Question: I was reading the <URL>, but couldn't understand how SAS handled the dates:
On <URL> they explain that 'Jan 1 1961' is 366, which makes sense : this is the number of days from 'Jan 1 1960'.
Further they convert 'Jan 11 2002' into '88399' WHY ? This does not make any sense . The number of days from 'Jan 1 1960' to 'Jan 11 2002' is NOT 88399, it is around 16K !!!
Thanks in advance !

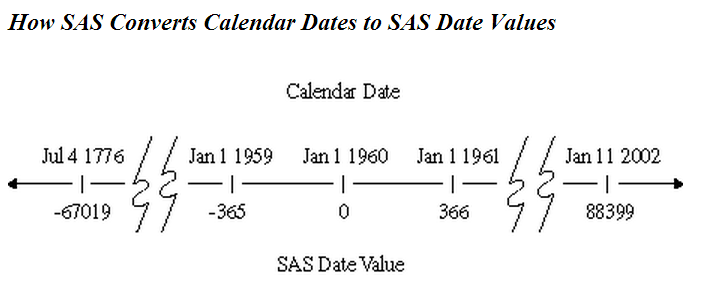
Answer: I think it is either a typo in the documentation or a calculation mistake, and is supposed to be Jan 11, 202.
<URL>
FWIW, the <URL>.